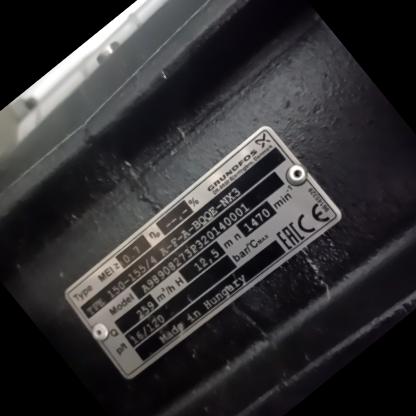
Klasa: tabliczka-znamionowa